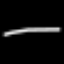
Label: pants